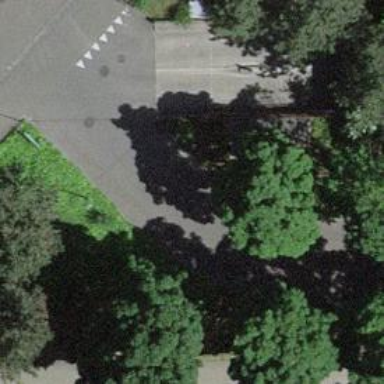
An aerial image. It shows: Residential road with asphalt surface and sidewalk on the left.